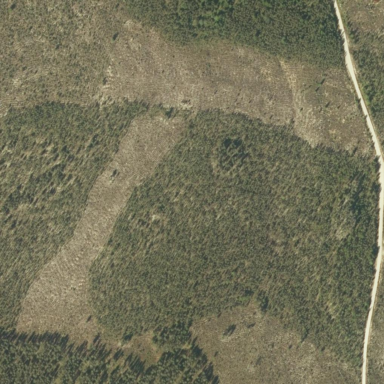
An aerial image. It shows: Clearcut area with scrub vegetation.